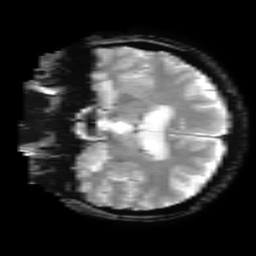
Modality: T2starw
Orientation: coronal
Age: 25
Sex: female
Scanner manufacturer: ge
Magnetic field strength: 3 T
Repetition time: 0.65 s
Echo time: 0.02 s